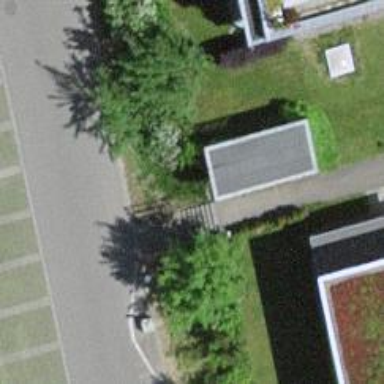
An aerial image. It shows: Road with steps.